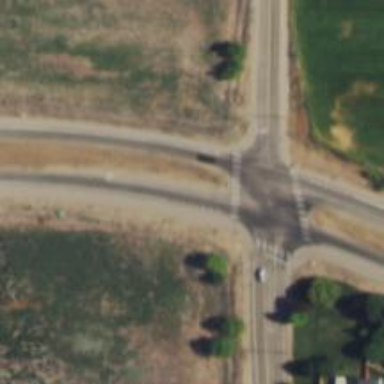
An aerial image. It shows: Marked road crossing.